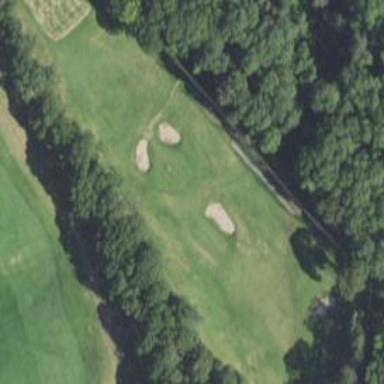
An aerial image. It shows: Driving range for golf on grass.